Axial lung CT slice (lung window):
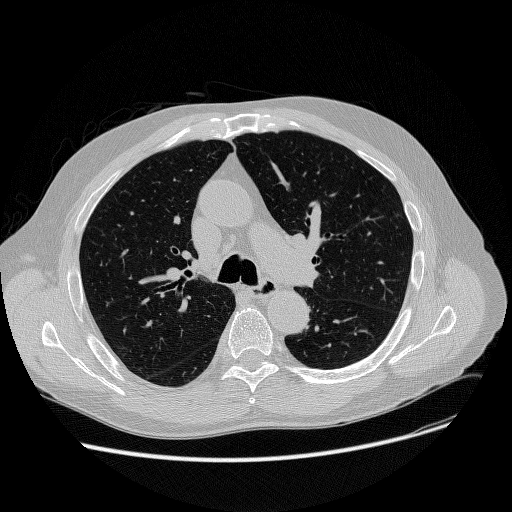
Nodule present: no